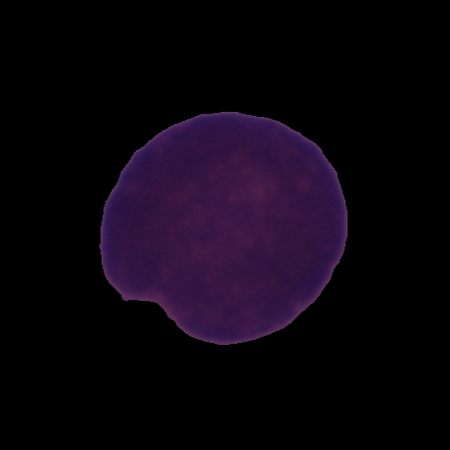
Label: cancer